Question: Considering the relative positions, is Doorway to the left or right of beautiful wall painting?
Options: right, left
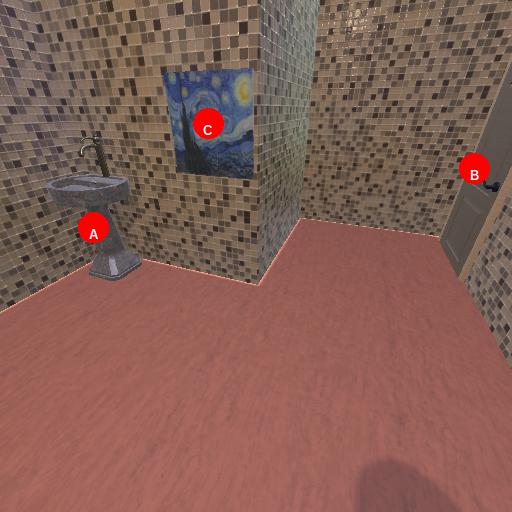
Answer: right